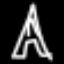
Label: The Eiffel Tower